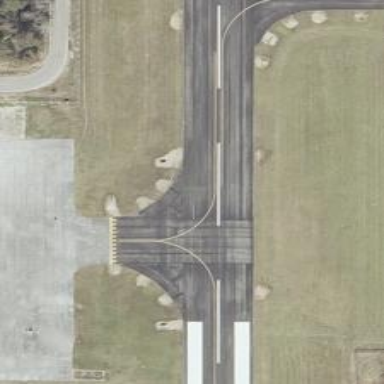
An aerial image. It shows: View of taxiway at the airport.